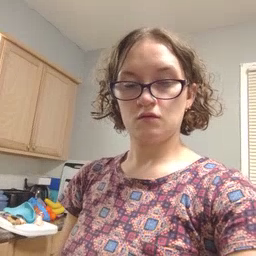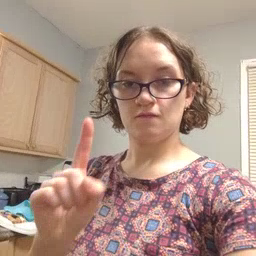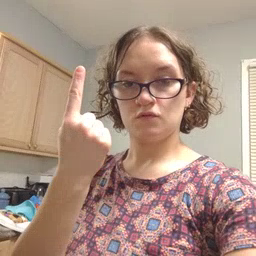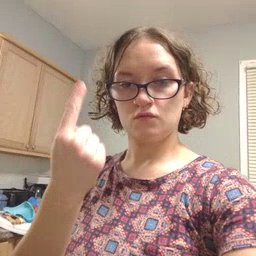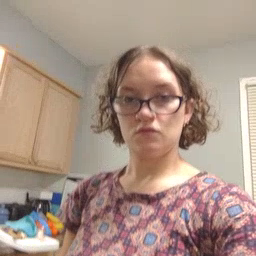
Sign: first